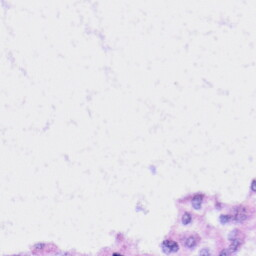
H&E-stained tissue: Liver